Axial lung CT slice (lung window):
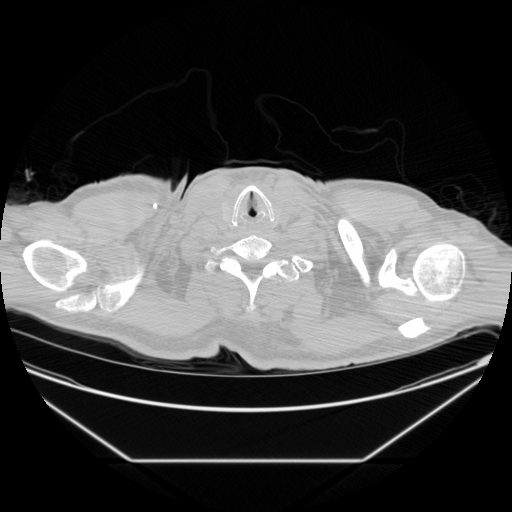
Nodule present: no